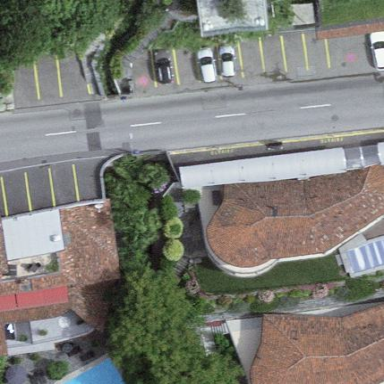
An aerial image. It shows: Building with hipped roof.